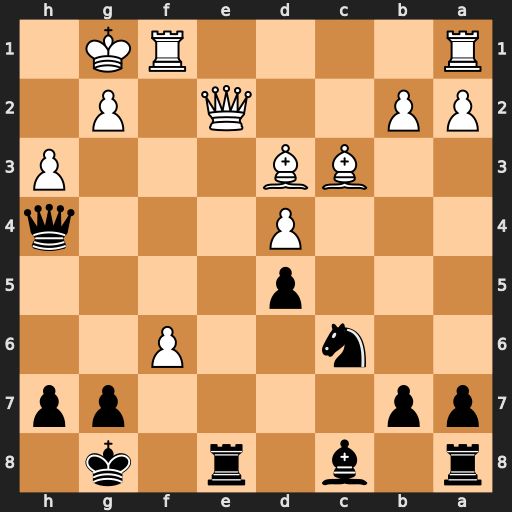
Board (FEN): r1b1r1k1/pp4pp/2n2P2/3p4/3P3q/2BB3P/PP2Q1P1/R4RK1
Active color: b
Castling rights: -
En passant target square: -
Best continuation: Rxe2 f7+ Kf8